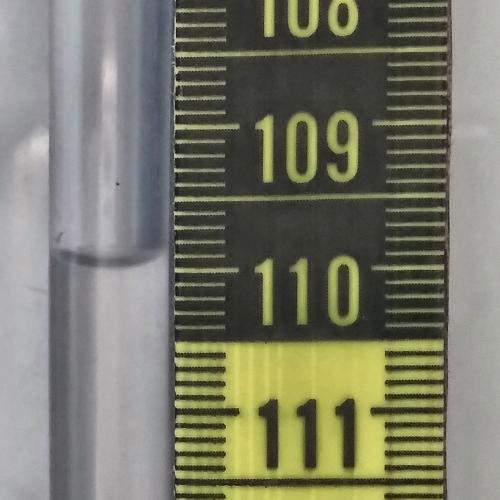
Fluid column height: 109.9 cm